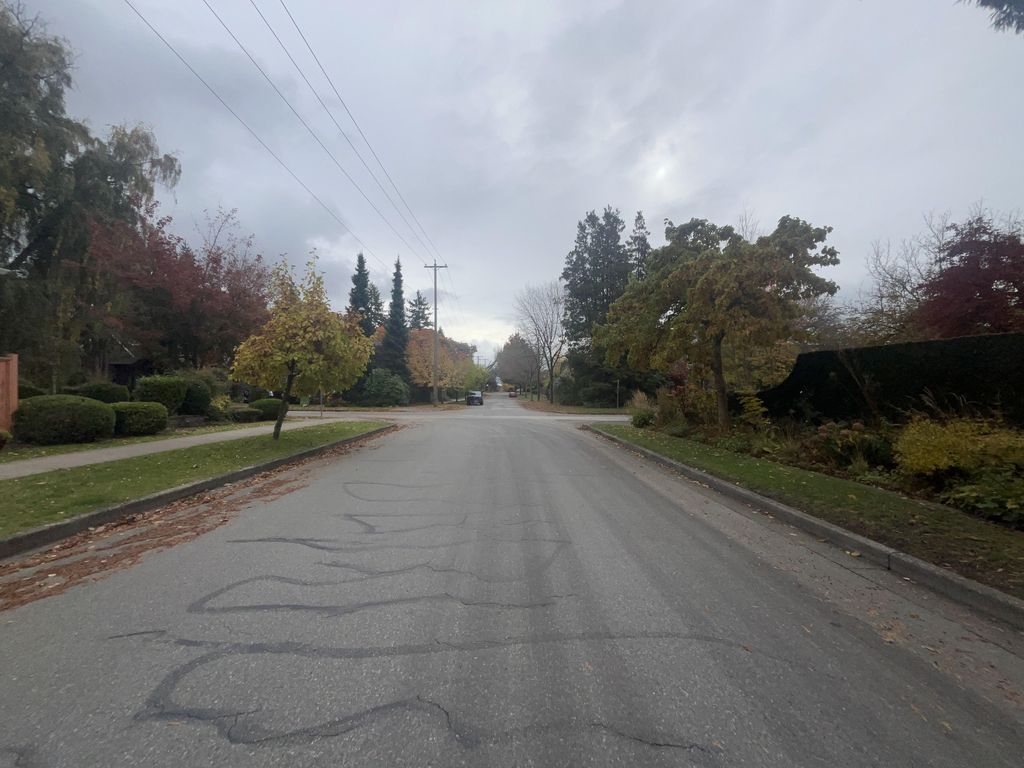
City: vancouver